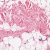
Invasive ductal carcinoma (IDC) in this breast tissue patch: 0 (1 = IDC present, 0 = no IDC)